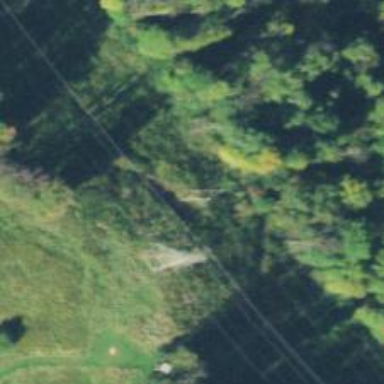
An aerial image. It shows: Lattice structure tower used for power transmission.